Question: I am trying to create child inside child -LoVaDPuBRr4K2JSkc_j , but how?

Code :
'''
firebaseAuth = FirebaseAuth.getInstance();
firebaseDatabase = FirebaseDatabase.getInstance();
databaseDocument = firebaseDatabase.getReference(firebaseAuth.getUid()).child("Document");
'''
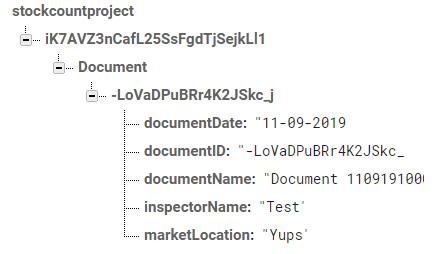
Answer: The simplest solution to add a new property inside your '-LoVaDPuBRr4K2JSkc_j' object would be use that pushed id in your reference like in the following lines of code:
'''
String uid = FirebaseAuth.getInstance().getCurrentUser().getUid();
DatabaseReference rootRef = FirebaseDatabase.getInstance().getReference();
DatabaseReference ref = rootRef.child(uid).child("Document").child("-LoVaDPuBRr4K2JSkc_j");
ValueEventListener valueEventListener = new ValueEventListener() {
@Override
public void onDataChange(DataSnapshot dataSnapshot) {
dataSnapshot.getRef().child("newProperty").setValue("newValue");
}
@Override
public void onCancelled(@NonNull DatabaseError databaseError) {
Log.d(TAG, databaseError.getMessage()); //Don't ignore errors!
}
};
ref.addListenerForSingleValueEvent(valueEventListener);
'''
Accodring to your comment, if you have more than one key, then you should use a query. The following code will do the trick:
'''
String uid = FirebaseAuth.getInstance().getCurrentUser().getUid();
DatabaseReference rootRef = FirebaseDatabase.getInstance().getReference();
Query query = rootRef.child(uid).child("Document").orderByChild("inspectorName").equalTo("Test");
ValueEventListener valueEventListener = new ValueEventListener() {
@Override
public void onDataChange(DataSnapshot dataSnapshot) {
for(DataSnapshot ds : dataSnapshot.getChildren()) {
ds.getRef().child("newProperty").setValue("newValue");
}
}
@Override
public void onCancelled(@NonNull DatabaseError databaseError) {
Log.d(TAG, databaseError.getMessage()); //Don't ignore errors!
}
};
query.addListenerForSingleValueEvent(valueEventListener);
'''